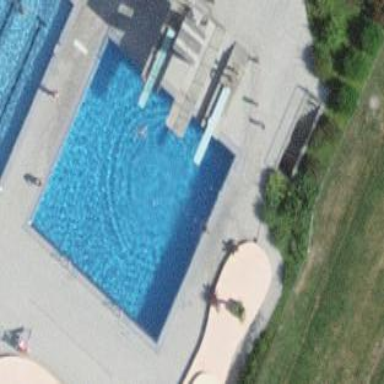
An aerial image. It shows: Swimming pool located in leisure land.